Question: I've been working on adding a character counter to a TEXTAREA field. There are many, many solutions available online for this task.
The problem I'm having is that practically all solutions terminate user input at 0. That's effective, I guess, but it's not optimal in terms of user-friendliness. For example, if a user pastes text into the TEXTAREA, and the text exceeds the field's limitation, this stop-at-zero solution will abruptly truncate the excess text. The user then has to work to find the missing content and then edit their message, submit a second form, or some other burden.
Other solutions allow the user to enter all they want. The character counter will go from positive to negative. The problem with these counters is lack of enforcement: They allow users to submit the form even with a negative character count.
I think Twitter has it right. They let users input all they want and highlight the excess text with a negative character count (and a colored background, which I don't need to have). They disable the submit button while the count is negative.

Working with third-party code I found through Google, I've devised a character counter that works perfectly in terms of the count. But being somewhat new to JS I haven't been able to code the enforcement part.
How do I get the code to prevent submission of the form when the counter is a negative number?
'''
<form action="" method="post">
<div>
<textarea name="comments" id="comments" cols="50" rows="10"></textarea>
</div>
<div>
<input type="submit">
</div>
</form>
'''
'''
form div {
position: relative;
}
form .counter {
position: absolute;
left: 300px;
bottom: -25px;
font-size: 25px;
font-weight: bold;
color: #ccc;
}
form .warning {color: orange;}
form .exceeded {color: red;}
'''
'''
<script src="/js/jquery.js"></script>
<script>
(function($) {
$.fn.charCount = function(options){
// default configuration properties
var defaults = {
allowed: 100,
warning: 25,
css: 'counter',
counterElement: 'span',
cssWarning: 'warning',
cssExceeded: 'exceeded',
counterText: ''
};
var options = $.extend(defaults, options);
function calculate(obj){
var count = $(obj).val().length;
var available = options.allowed - count;
if(available <= options.warning && available >= 0){
$(obj).next().addClass(options.cssWarning);
} else {
$(obj).next().removeClass(options.cssWarning);
}
if(available < 0){
$(obj).next().addClass(options.cssExceeded);
} else {
$(obj).next().removeClass(options.cssExceeded);
}
$(obj).next().html(options.counterText + available);
};
this.each(function() {
$(this).after('<'+ options.counterElement +' class="' + options.css + '">'+ options.counterText +'</'+ options.counterElement +'>');
calculate(this);
$(this).keyup(function(){calculate(this)});
$(this).change(function(){calculate(this)});
});
};
})(jQuery);
</script>
<script>
$(document).ready(function(){
$("#comments").charCount();
});
</script>
'''
<URL>
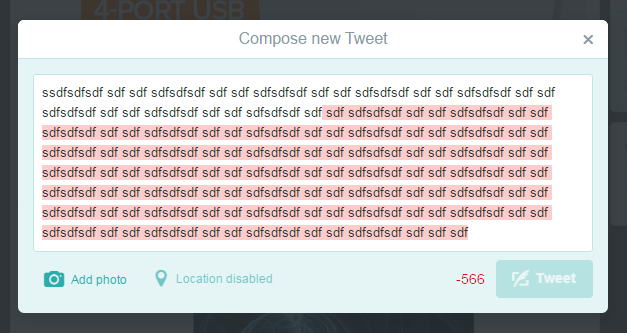
Answer: I have modified your plugin to take the submit button as first parameter.
If you want it to be more dynamic:
'''
<!DOCTYPE html>
<html xmlns="http://www.w3.org/1999/xhtml">
<head>
<title></title>
<style>
form div {
position: relative;
}
form .counter {
position: absolute;
left: 300px;
bottom: -25px;
font-size: 25px;
font-weight: bold;
color: #ccc;
}
form .warning {
color: orange;
}
form .exceeded {
color: red;
}
</style>
<script src="//cdnjs.cloudflare.com/ajax/libs/jquery/2.1.3/jquery.min.js"></script>
<script>
(function($) {
$.fn.charCount = function(btnsub, options){
this.btnsub = btnsub;
// default configuration properties
var defaults = {
allowed: 100,
warning: 25,
css: 'counter',
counterElement: 'span',
cssWarning: 'warning',
cssExceeded: 'exceeded',
counterText: ''
};
var options = $.extend(defaults, options);
function calculate(obj,btnsub){
btnsub.attr("disabled", "disabled");
var count = $(obj).val().length;
var available = options.allowed - count;
if(available <= options.warning && available >= 0){
$(obj).next().addClass(options.cssWarning);
} else {
$(obj).next().removeClass(options.cssWarning);
}
if(available < 0){
$(obj).next().addClass(options.cssExceeded);
} else {
$(obj).next().removeClass(options.cssExceeded);
btnsub.removeAttr("disabled");
}
$(obj).next().html(options.counterText + available);
};
this.each(function() {
$(this).after('<'+ options.counterElement +' class="' + options.css + '">'+ options.counterText +'</'+ options.counterElement +'>');
calculate(this, btnsub);
$(this).keyup(function(){calculate(this,btnsub)});
$(this).change(function(){calculate(this,btnsub)});
});
};
})(jQuery);
$(document).ready(function(){
$("#comments").charCount($("#btnsub"));
});
</script>
</head>
<body>
<form method="post">
<div>
<textarea name="comments" id="comments" cols="50" rows="10"></textarea>
</div>
<div>
<input type="submit" id="btnsub">
</div>
</form>
</body>
</html>
'''